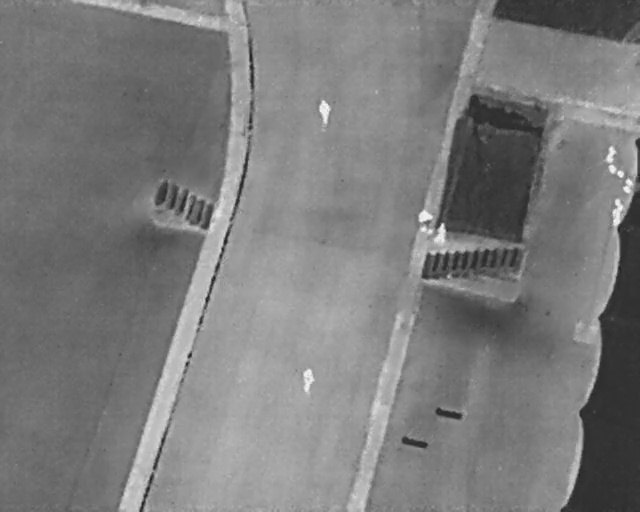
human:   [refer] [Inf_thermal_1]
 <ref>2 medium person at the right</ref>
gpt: <box>[[95, 38, 97, 41, 2], [94, 41, 97, 44, 2]]</box>

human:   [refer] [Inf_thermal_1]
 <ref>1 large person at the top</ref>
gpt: <box>[[48, 20, 53, 23, 173]]</box>